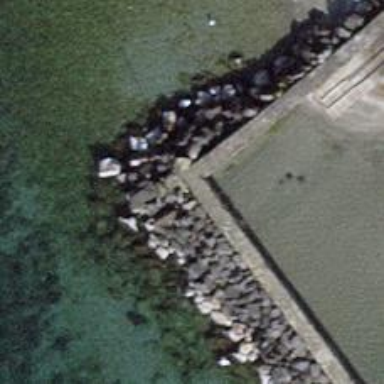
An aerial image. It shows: Man-made pier.